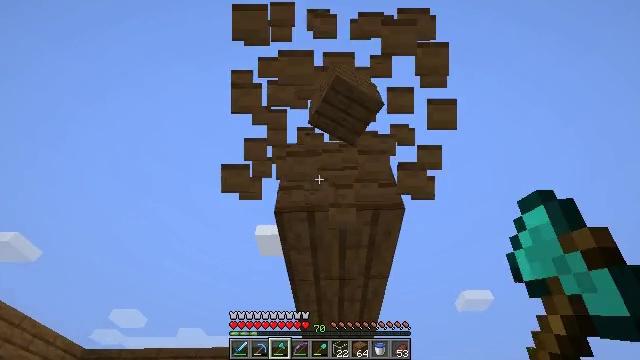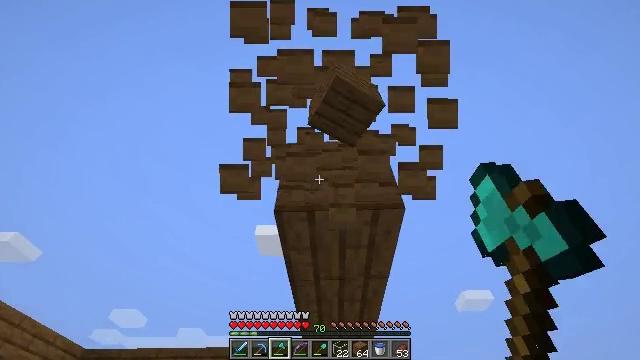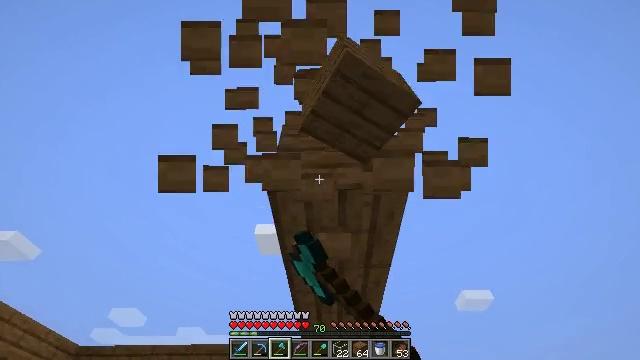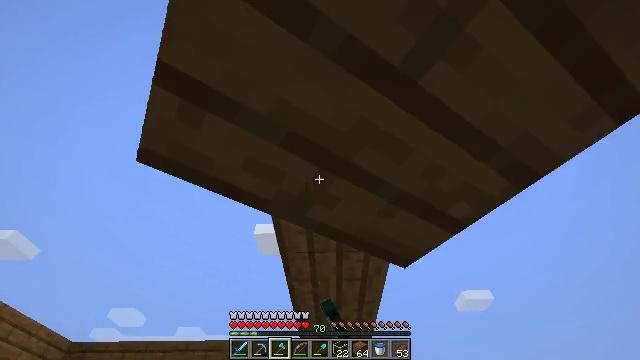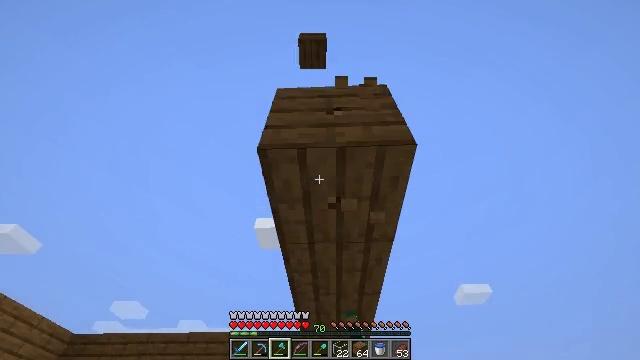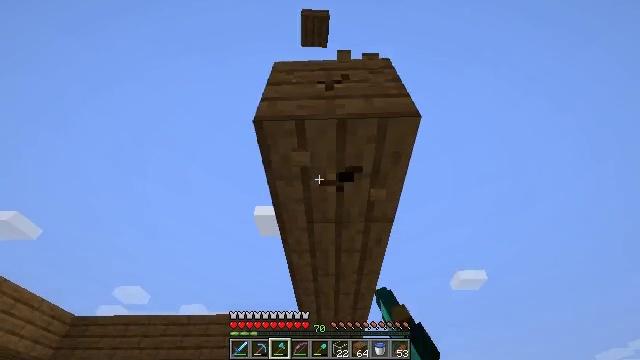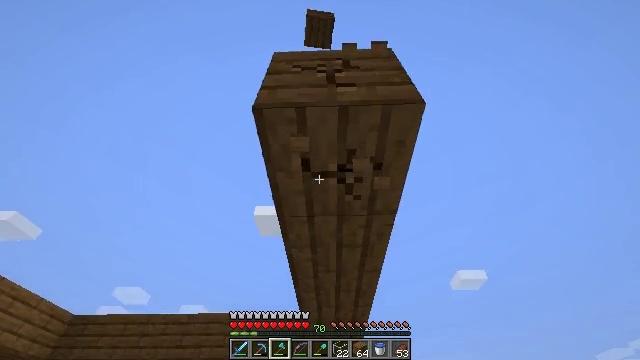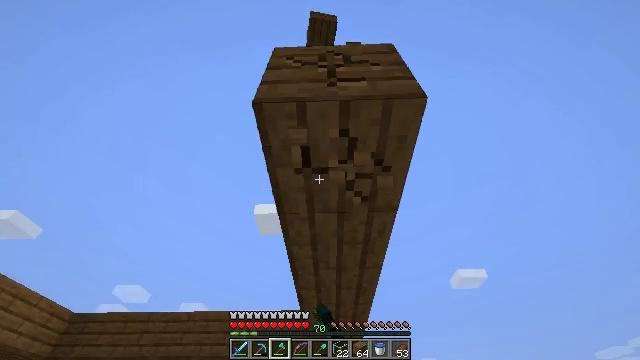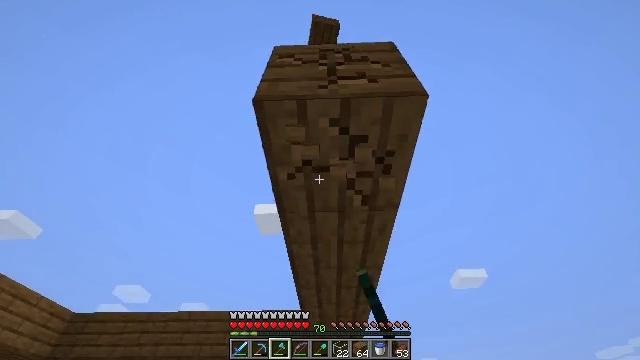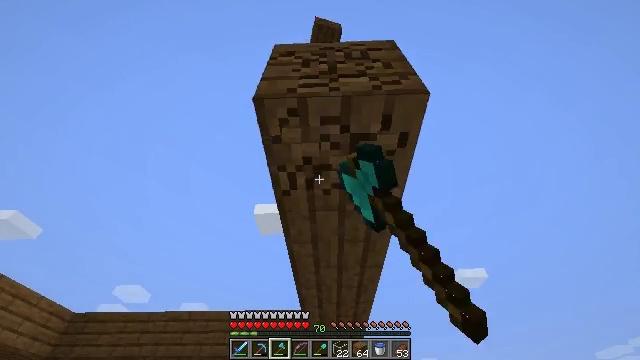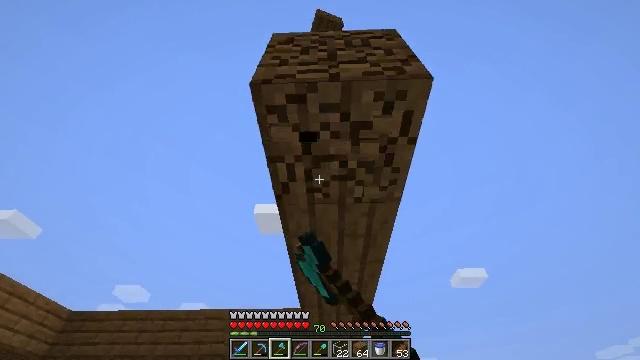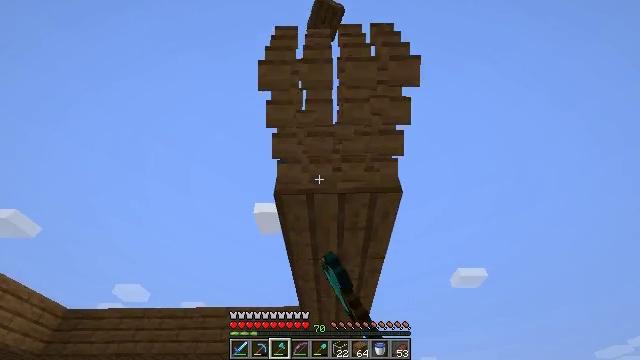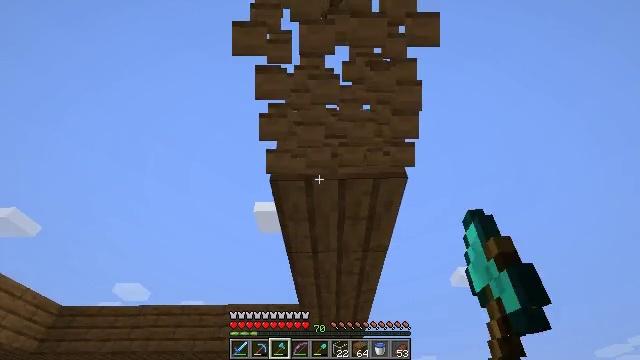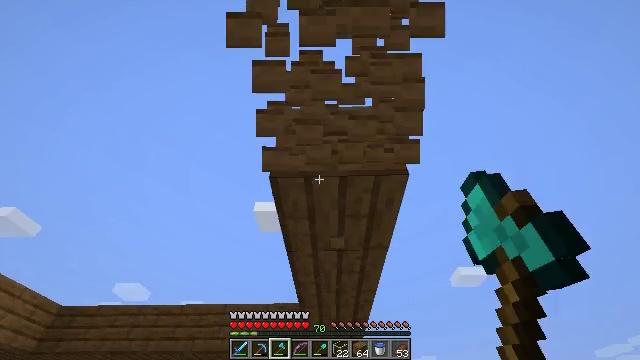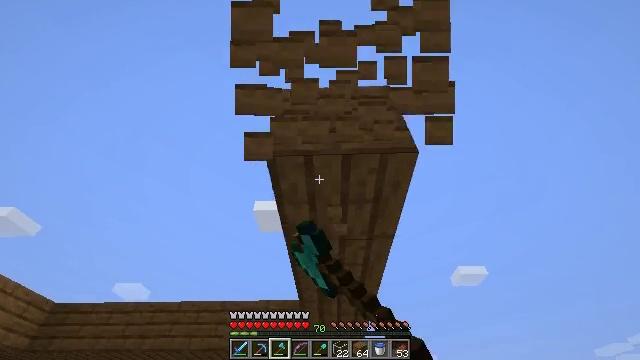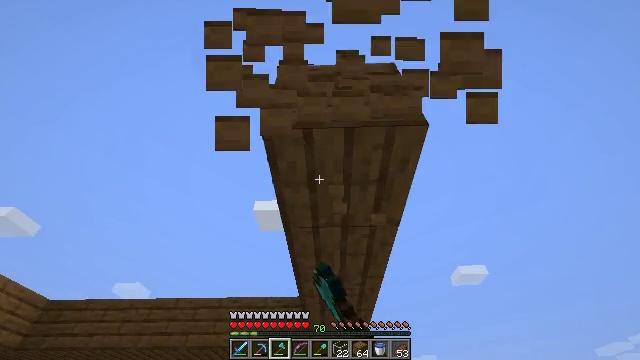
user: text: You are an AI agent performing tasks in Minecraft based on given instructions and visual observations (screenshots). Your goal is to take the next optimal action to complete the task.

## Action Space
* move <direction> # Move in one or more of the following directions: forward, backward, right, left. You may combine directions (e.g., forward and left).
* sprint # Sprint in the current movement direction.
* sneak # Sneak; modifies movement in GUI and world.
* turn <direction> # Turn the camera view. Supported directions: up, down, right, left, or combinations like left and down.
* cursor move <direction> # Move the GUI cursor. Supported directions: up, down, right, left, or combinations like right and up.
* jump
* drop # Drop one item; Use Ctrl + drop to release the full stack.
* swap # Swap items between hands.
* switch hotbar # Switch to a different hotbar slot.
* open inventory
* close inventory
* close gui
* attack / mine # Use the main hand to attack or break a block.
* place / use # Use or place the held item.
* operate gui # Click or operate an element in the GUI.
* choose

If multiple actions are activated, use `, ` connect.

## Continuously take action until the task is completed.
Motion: motion action
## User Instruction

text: Mine spruce planks to gather materials.
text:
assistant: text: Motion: move forward, attack / mine
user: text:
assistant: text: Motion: move forward, attack / mine
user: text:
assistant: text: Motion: move forward, attack / mine
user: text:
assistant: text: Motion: turn down, attack / mine
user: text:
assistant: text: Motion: turn down, attack / mine
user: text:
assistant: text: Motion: attack / mine
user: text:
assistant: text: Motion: attack / mine
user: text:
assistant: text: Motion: attack / mine
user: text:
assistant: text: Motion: attack / mine
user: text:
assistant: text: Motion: move forward, attack / mine
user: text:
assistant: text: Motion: move forward, attack / mine
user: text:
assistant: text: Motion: move forward, attack / mine
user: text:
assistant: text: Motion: move forward, attack / mine
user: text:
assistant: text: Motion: move forward, attack / mine
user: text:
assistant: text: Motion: attack / mine
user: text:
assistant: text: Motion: attack / mine
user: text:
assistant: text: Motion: attack / mine
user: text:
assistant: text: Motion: attack / mine
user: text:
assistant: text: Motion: attack / mine
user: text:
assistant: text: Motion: attack / mine
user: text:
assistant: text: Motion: attack / mine
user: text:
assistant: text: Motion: attack / mine
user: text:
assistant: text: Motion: attack / mine
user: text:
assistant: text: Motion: attack / mine
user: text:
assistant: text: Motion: attack / mine
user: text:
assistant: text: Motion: attack / mine
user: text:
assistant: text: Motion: move forward, attack / mine
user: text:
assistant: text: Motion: move forward, attack / mine
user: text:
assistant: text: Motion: move forward, attack / mine
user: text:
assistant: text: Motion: move forward, attack / mine